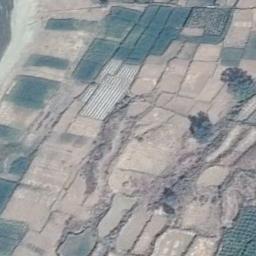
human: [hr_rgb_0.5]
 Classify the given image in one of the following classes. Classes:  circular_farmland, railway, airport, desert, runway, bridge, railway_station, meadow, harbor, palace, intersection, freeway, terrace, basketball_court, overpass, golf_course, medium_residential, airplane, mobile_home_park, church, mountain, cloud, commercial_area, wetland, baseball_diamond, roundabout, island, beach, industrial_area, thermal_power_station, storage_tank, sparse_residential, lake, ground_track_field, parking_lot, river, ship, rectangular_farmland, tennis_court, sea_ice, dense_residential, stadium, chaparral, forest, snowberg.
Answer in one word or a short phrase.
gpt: terrace